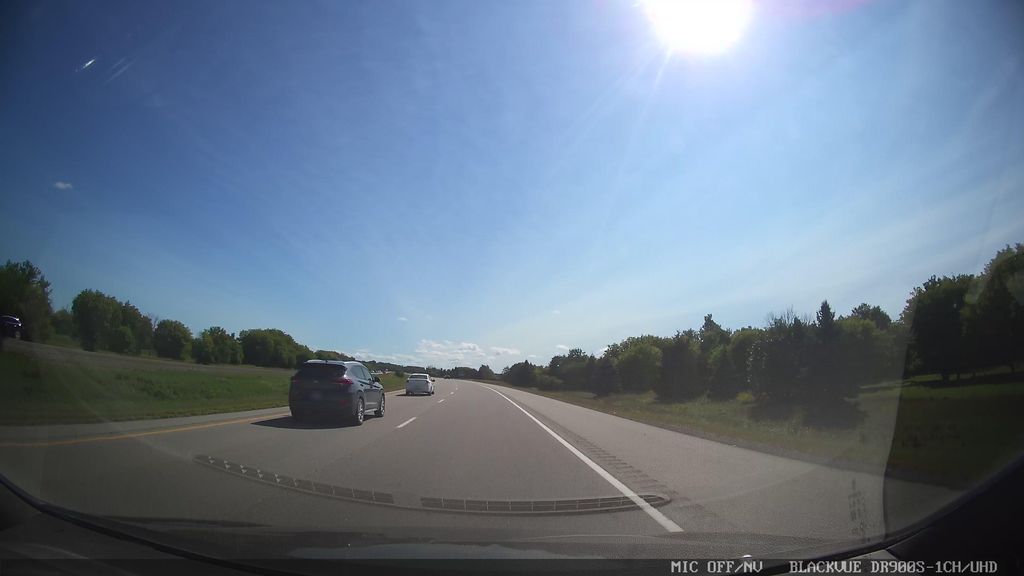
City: ottawa-gatineau